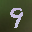
Label: 9